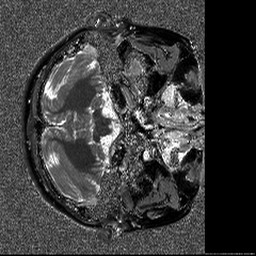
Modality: T1map
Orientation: axial
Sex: female